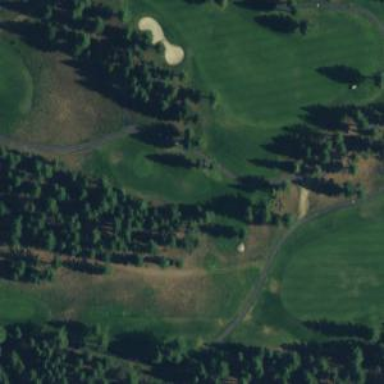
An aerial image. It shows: Area with grass used as rough in golf course.